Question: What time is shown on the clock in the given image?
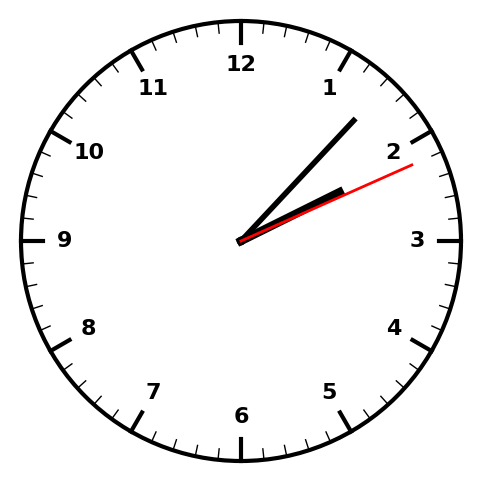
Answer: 02:07:11